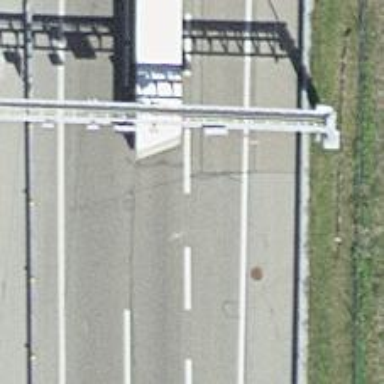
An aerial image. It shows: Gantry structure.